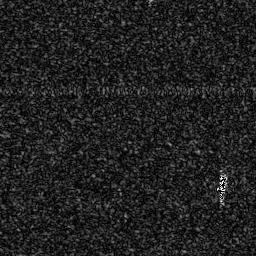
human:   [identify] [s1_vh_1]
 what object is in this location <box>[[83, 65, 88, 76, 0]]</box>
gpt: <ref>1 small ship at the bottom right</ref>